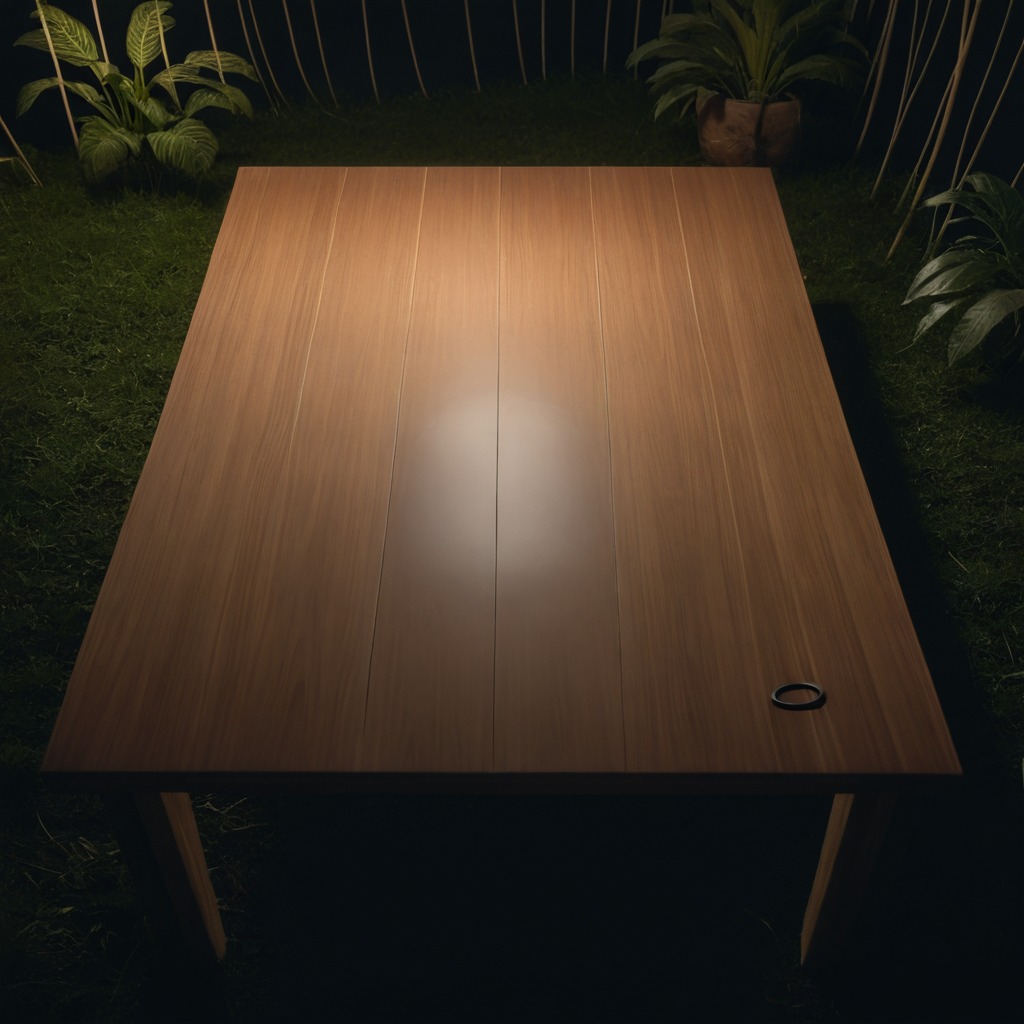
A rubber O-ring is lying on the wooden table inside a jungle field workshop tent at night.